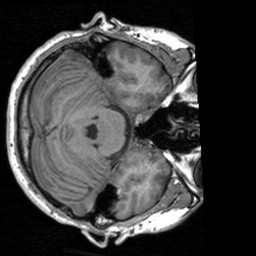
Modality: T1w
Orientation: axial
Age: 27
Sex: male
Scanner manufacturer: siemens
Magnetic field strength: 3 T
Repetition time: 1.9 s
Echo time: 0.00226 s